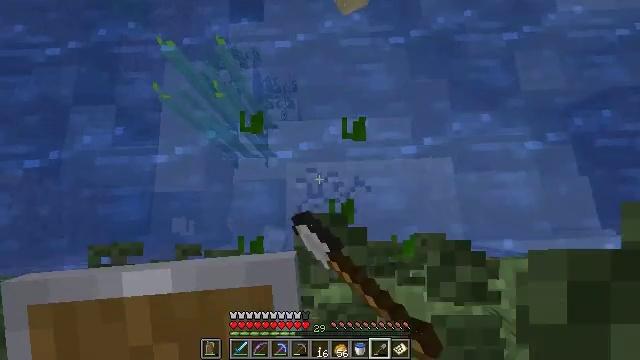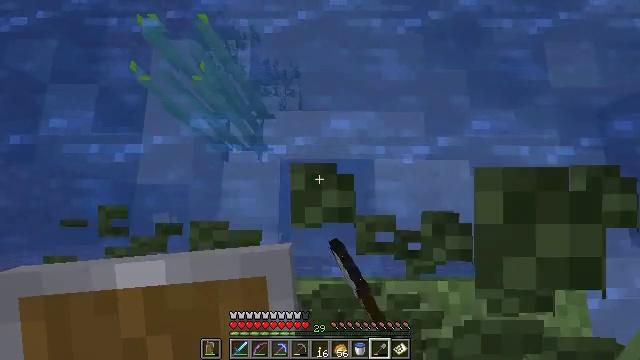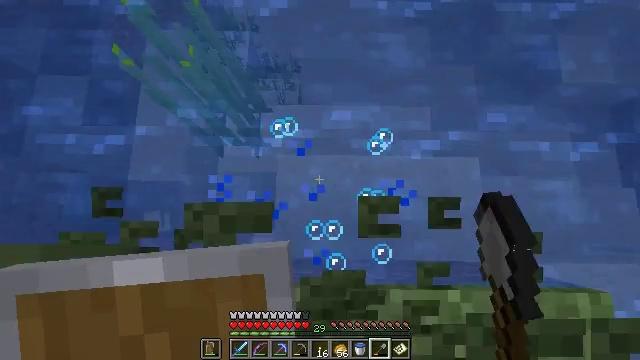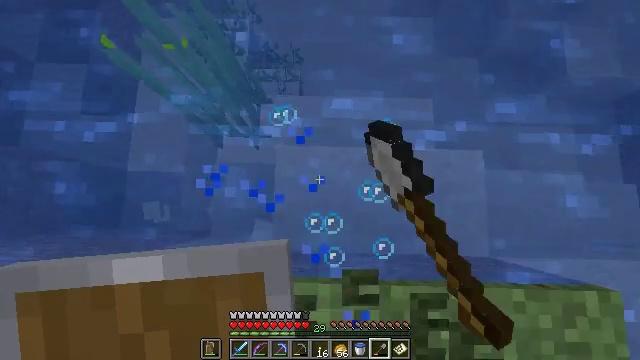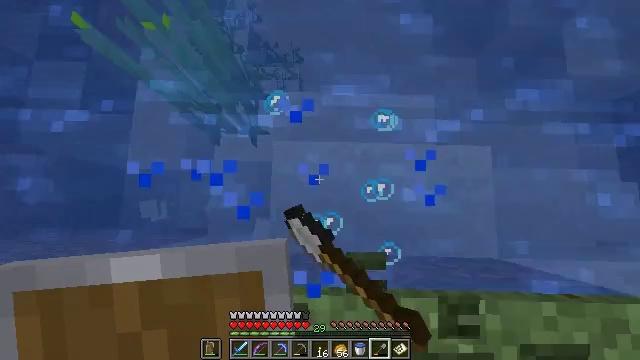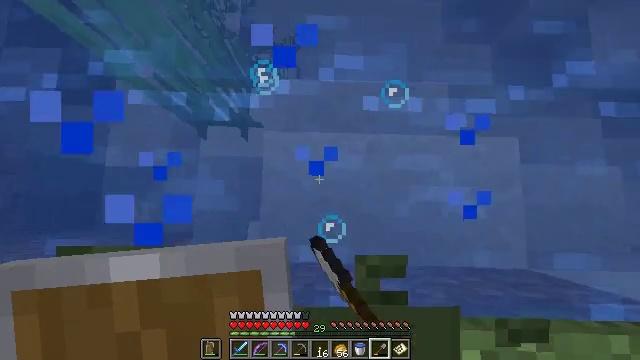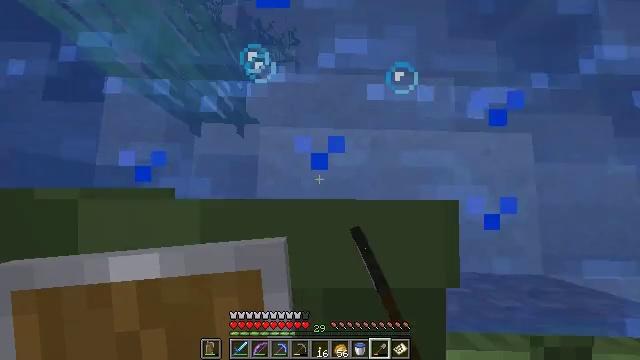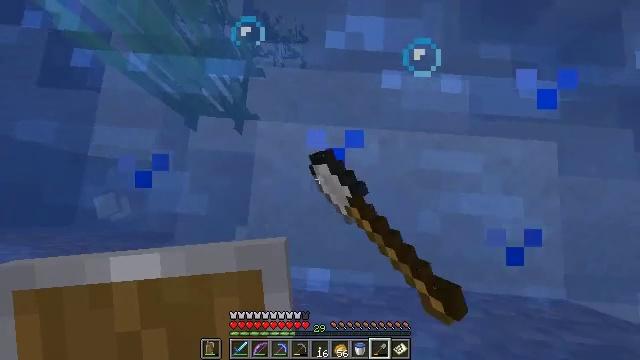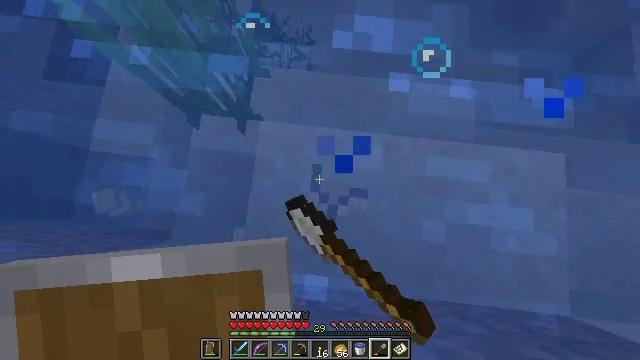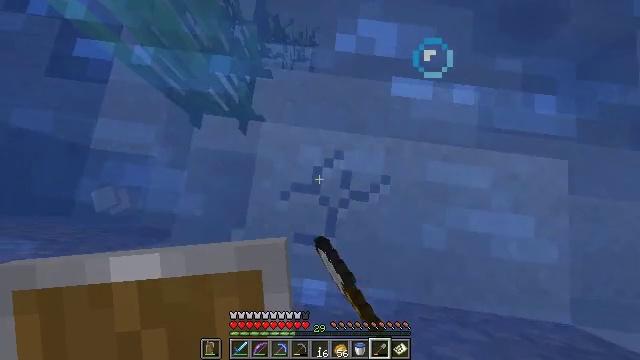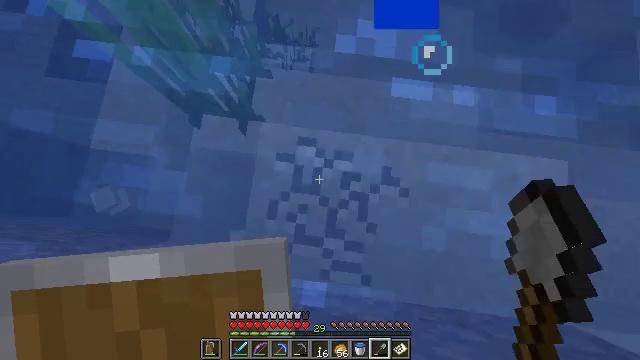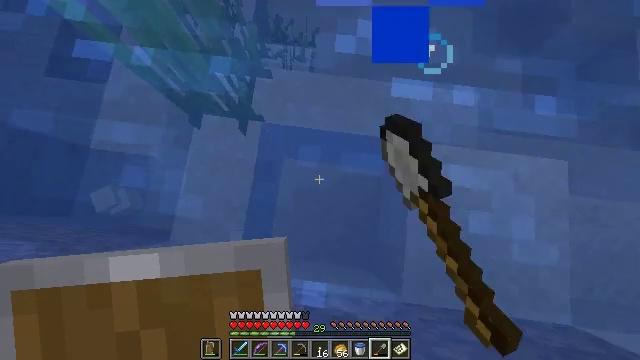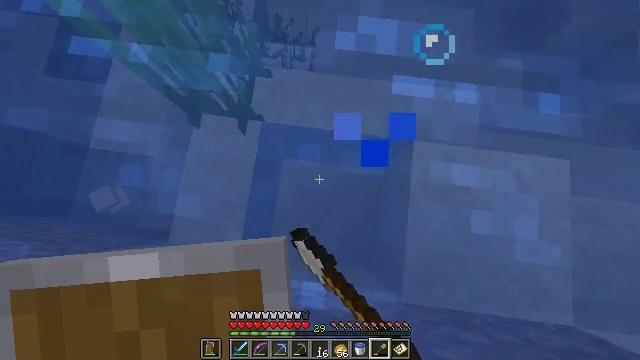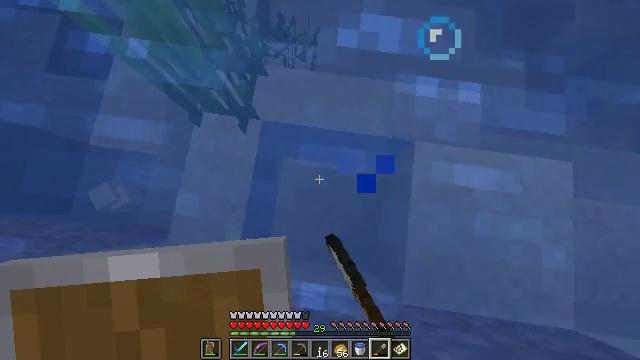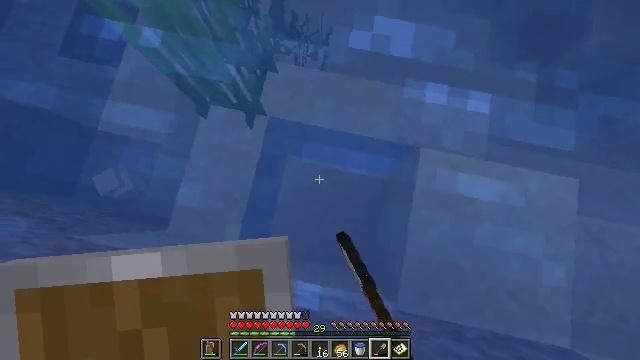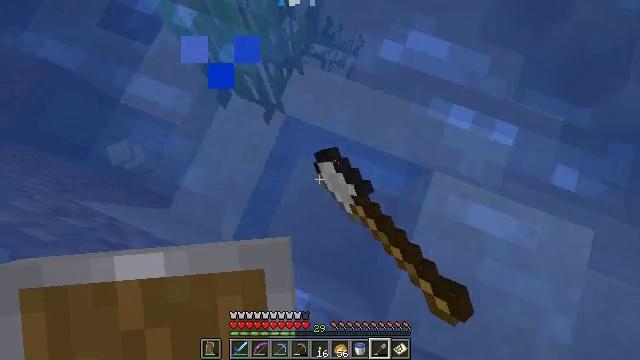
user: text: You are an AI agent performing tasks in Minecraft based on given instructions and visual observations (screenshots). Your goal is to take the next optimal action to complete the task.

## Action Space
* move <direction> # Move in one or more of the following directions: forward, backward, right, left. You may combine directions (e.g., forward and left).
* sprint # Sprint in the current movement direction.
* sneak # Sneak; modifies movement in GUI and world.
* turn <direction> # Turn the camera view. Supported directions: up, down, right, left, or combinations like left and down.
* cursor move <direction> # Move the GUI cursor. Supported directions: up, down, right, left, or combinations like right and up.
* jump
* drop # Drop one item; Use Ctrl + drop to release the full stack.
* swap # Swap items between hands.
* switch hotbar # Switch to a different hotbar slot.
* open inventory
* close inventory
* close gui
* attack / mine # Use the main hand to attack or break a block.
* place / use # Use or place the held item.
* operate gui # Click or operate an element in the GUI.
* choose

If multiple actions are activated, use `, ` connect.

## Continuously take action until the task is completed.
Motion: motion action
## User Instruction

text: Collect tall seagrass by holding left button.
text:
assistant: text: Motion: turn left, attack / mine
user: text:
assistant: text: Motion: attack / mine
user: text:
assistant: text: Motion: turn down, attack / mine
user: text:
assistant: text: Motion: attack / mine
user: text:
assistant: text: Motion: attack / mine
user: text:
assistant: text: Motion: attack / mine
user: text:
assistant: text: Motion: turn left, attack / mine
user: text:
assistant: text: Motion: turn left, attack / mine
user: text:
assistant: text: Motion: turn left, attack / mine
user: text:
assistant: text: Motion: attack / mine
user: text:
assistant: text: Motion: attack / mine
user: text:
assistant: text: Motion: attack / mine
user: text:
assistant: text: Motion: attack / mine
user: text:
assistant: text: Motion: turn left, attack / mine
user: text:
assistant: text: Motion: turn left and up, attack / mine
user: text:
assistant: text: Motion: turn left and up, attack / mine
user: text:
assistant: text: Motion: turn left and up
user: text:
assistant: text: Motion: move forward, turn left and up, jump
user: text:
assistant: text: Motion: move forward, turn left, jump
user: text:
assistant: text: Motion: move forward, turn left, jump
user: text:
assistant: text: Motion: move forward, turn left, jump
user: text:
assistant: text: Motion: move forward, turn left, jump
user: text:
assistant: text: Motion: move forward, turn right and down, jump
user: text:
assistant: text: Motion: move forward, turn right and down, jump
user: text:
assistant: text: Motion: move forward, turn right, jump
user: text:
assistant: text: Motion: move forward, turn right and up, jump
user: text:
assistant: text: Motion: move forward, turn right and up, jump
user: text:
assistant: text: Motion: move forward, turn right and up, jump
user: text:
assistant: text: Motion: move forward, turn right and up, jump
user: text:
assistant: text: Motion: move forward, turn right and up, jump